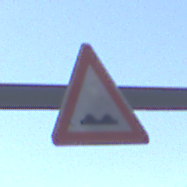
Verkehrszeichen: UnebeneFahrbahn
Umgebung: Outdoor, Nature
Tageszeit: MorningAfternoon
Wetter: Clear
Licht: Natural
Jahreszeit: NotSpecified
Kontrast: HighContrast